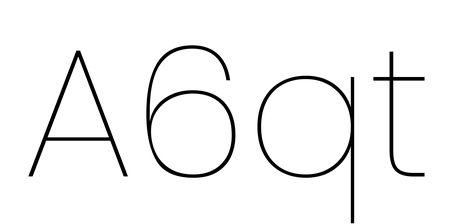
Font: Poppins-Thin